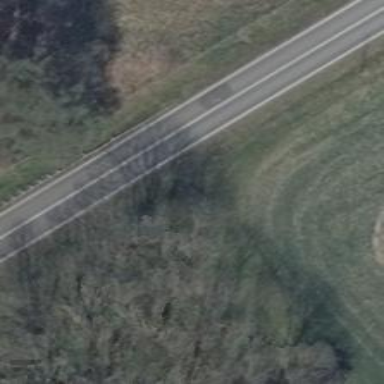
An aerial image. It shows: Secondary road with asphalt surface.